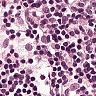
Metastatic tissue present: no